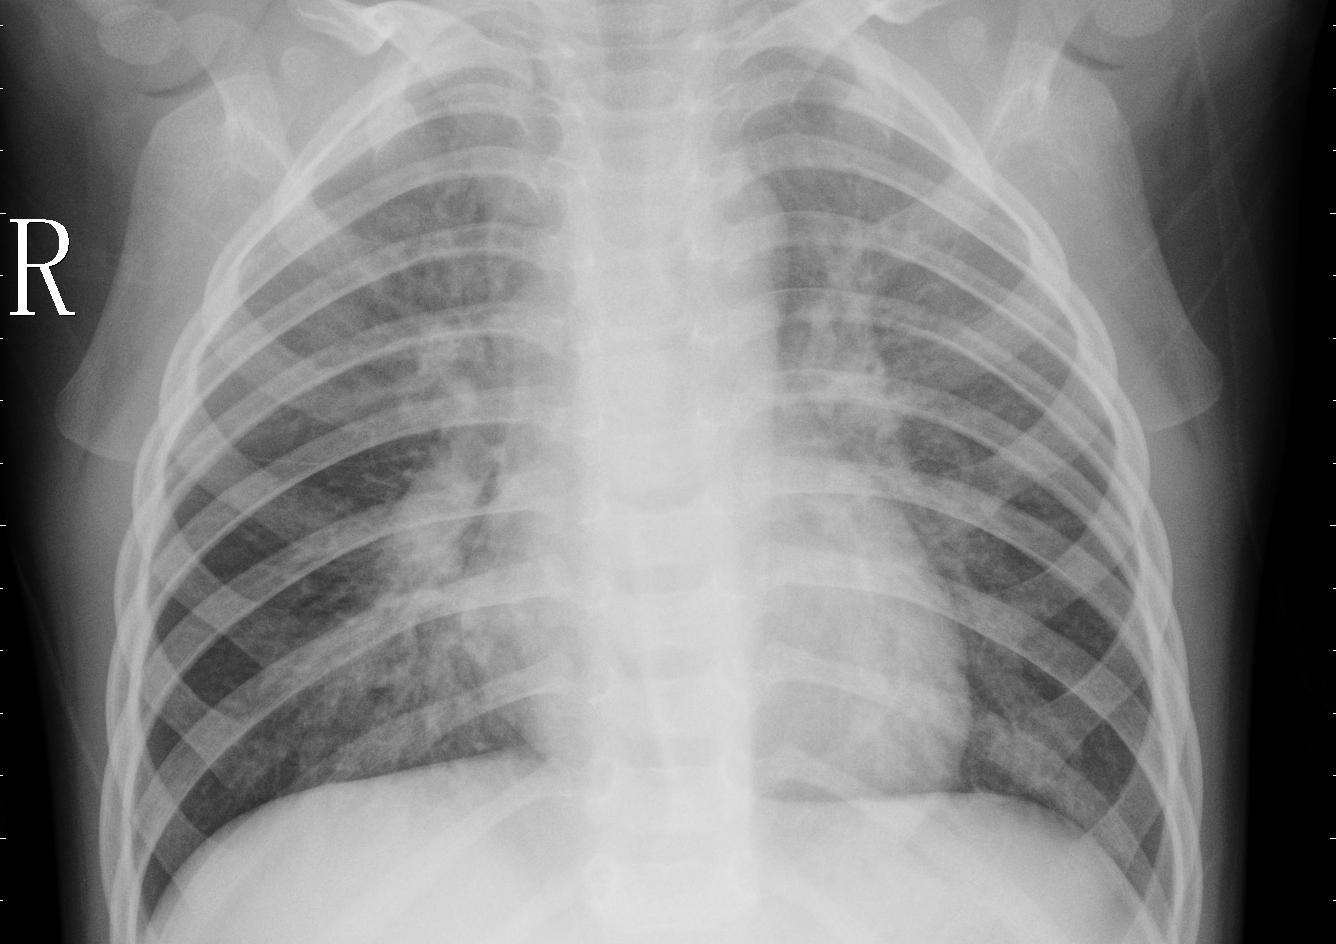
Diagnosis: PNEUMONIA